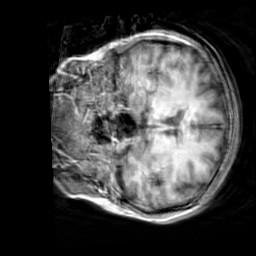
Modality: T1w
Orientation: coronal
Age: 28
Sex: female
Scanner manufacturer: siemens
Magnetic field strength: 3 T
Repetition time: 2.3 s
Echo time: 0.00303 s